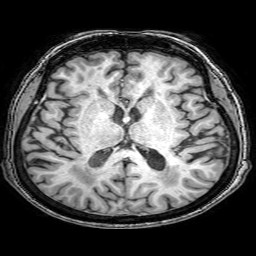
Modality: T1w
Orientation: coronal
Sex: female
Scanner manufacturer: philips
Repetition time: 0.008172 s
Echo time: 0.00377 s